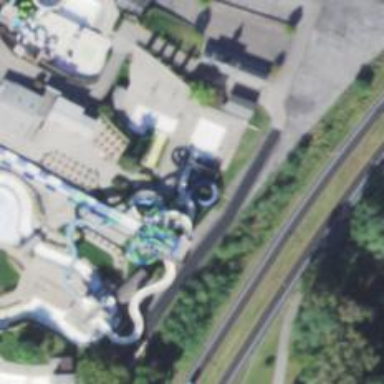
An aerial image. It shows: Water slide attraction.